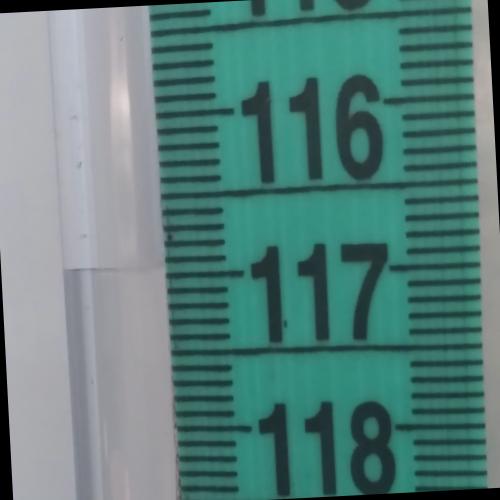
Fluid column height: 117.0 cm